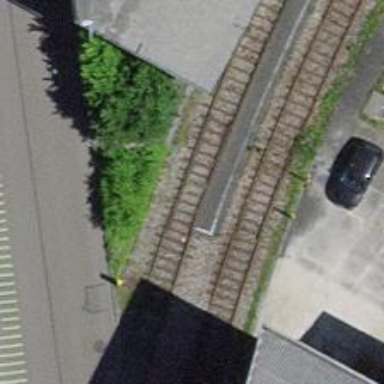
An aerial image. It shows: Disused railway spur with one track.